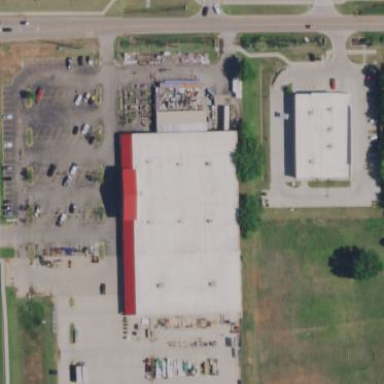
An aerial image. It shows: Farm shop located in building.